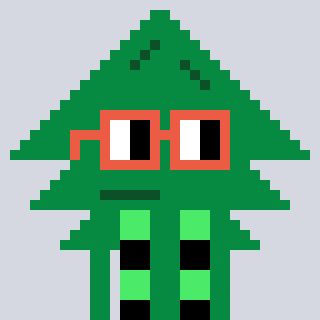
a pixel art character with square orange glasses, a fir-shaped head and a green-colored body on a cool background